三年级 · 算术
科技园内上午有游客 683 人, 中午有 273 人离开。下午又来了 403 位游客, 这时园内有多少位游客?(5 分)
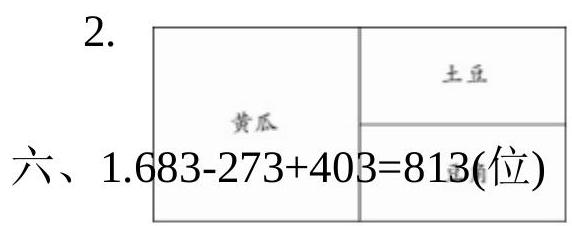
答案: 解